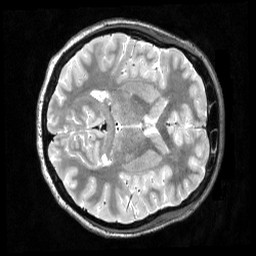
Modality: T2w
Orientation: axial
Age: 18
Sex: female
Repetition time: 3.2 s
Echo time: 0.563 s